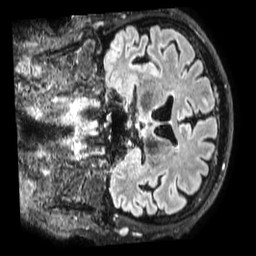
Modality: FLAIR
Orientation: coronal
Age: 53
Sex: female
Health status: ill
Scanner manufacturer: philips
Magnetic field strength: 3 T
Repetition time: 4.8 s
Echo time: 0.34 s